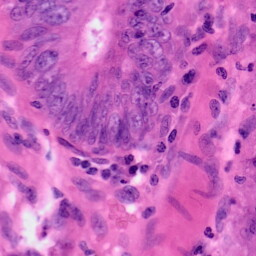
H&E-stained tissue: Colon